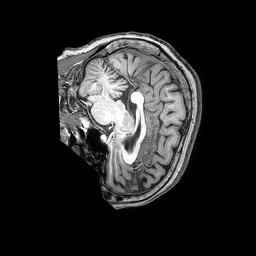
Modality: T1w
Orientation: sagittal
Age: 55
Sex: female
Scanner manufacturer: philips
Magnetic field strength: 3 T
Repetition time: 0.007126 s
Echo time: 0.003269 s